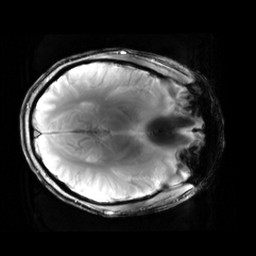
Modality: T2starw
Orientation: axial
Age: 25
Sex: female
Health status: healthy
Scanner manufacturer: siemens
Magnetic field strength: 3 T
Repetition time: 0.7 s
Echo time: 0.02 s